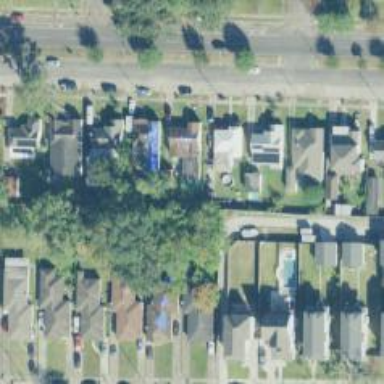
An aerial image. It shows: Alley classified as service road.